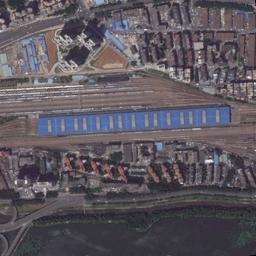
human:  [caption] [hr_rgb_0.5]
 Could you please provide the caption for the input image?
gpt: The railway station is next to some buildings and grass .

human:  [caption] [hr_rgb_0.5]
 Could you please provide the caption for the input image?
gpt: The railway station has lots of railways and a makeshift house and lots of other buildings are next to the railway station .

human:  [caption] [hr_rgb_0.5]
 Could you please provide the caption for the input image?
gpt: There is a railway station in the crowded city .

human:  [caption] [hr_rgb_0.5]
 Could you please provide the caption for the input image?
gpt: There are many buildings of different shapes beside the railway station .

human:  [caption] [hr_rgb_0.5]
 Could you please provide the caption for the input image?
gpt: There are many brown buildings and a lake near the blue railway station .